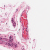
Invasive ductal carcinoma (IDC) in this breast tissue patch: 0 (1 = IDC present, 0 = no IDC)